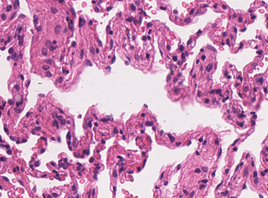
Tumor epithelial tissue: no
Tumor-associated stroma tissue: no
Normal tissue: yes